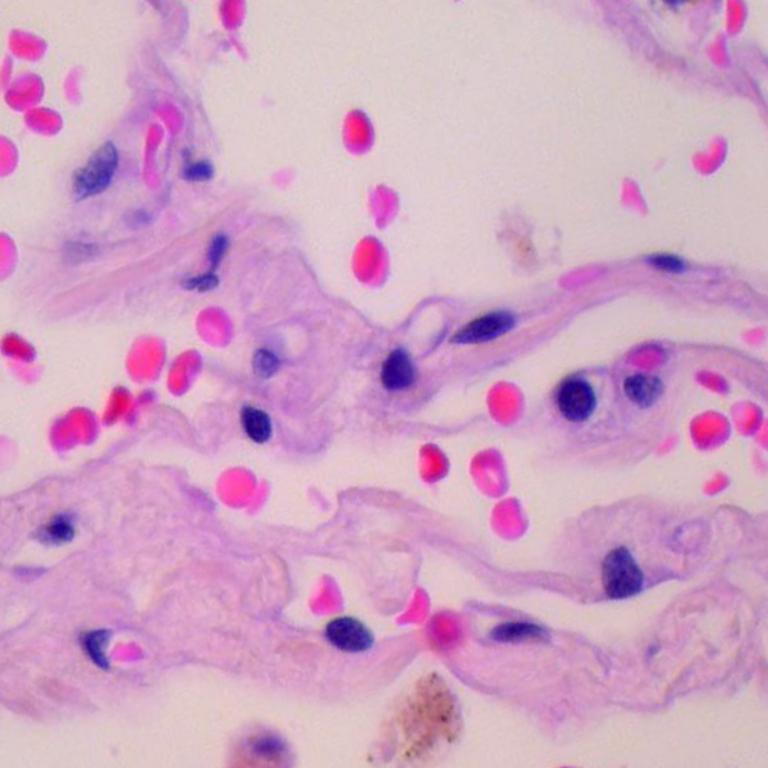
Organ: lung
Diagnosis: benign